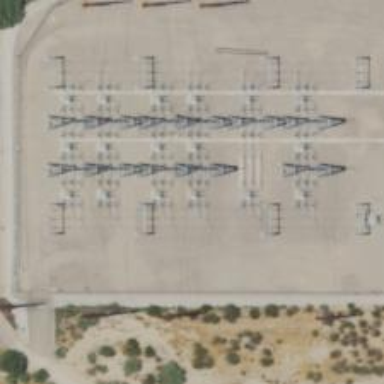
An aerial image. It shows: Switch used for power control.